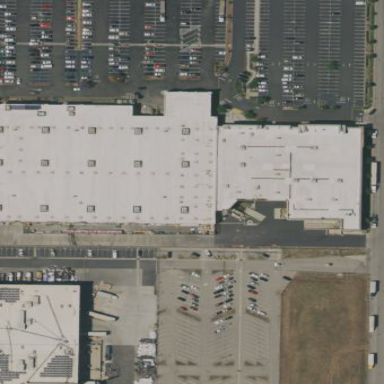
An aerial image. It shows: Commercial building housing department store.